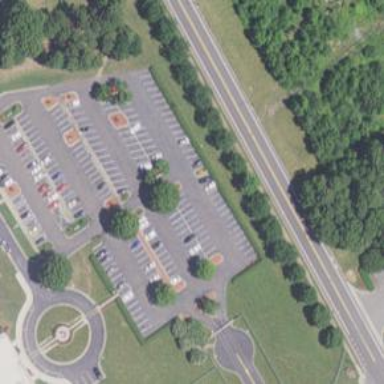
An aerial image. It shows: Parking area.